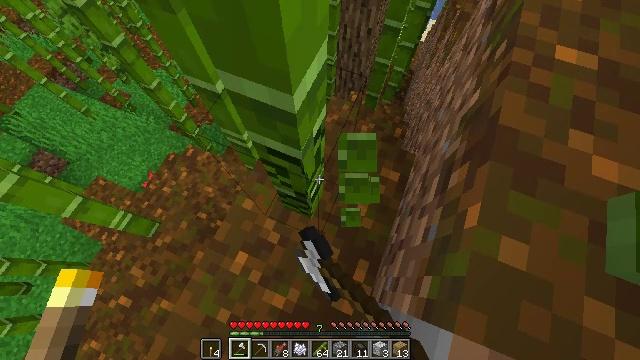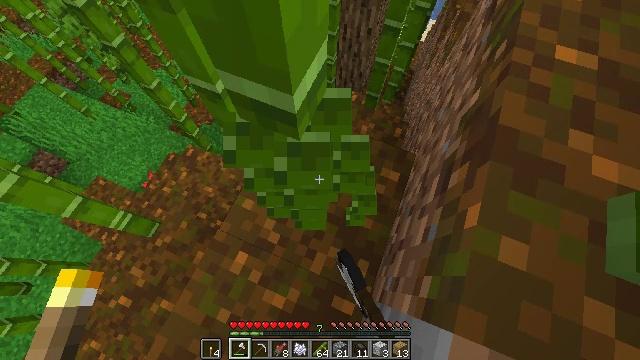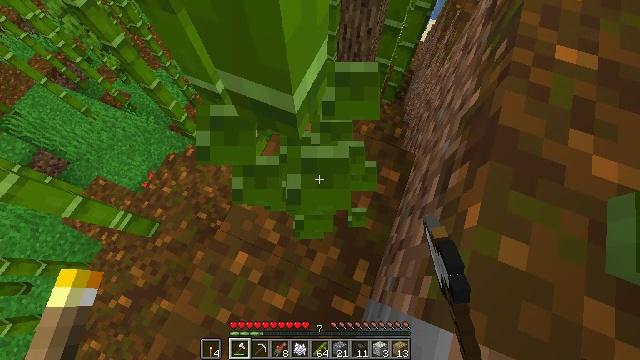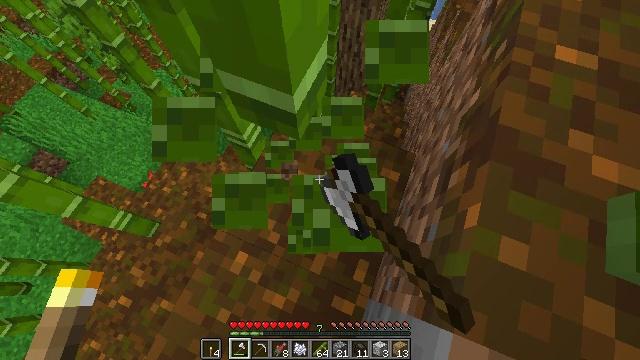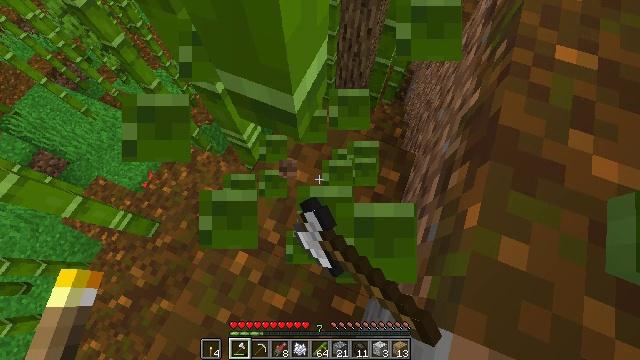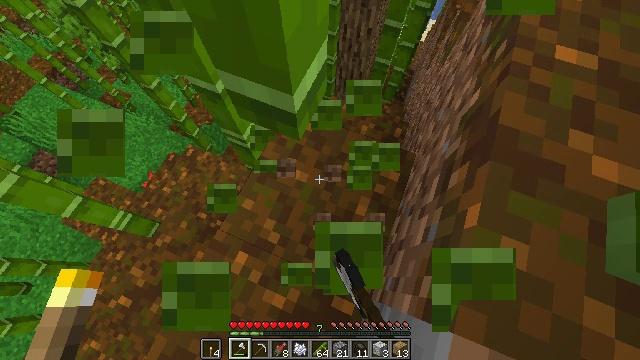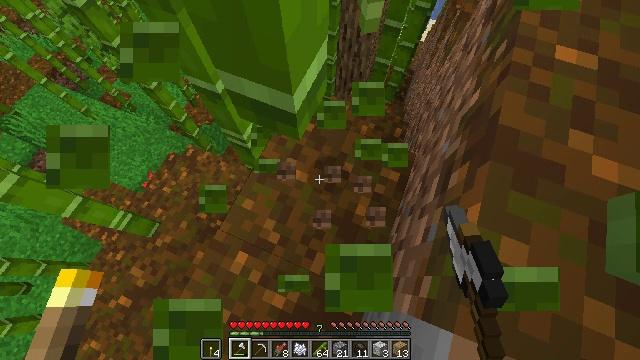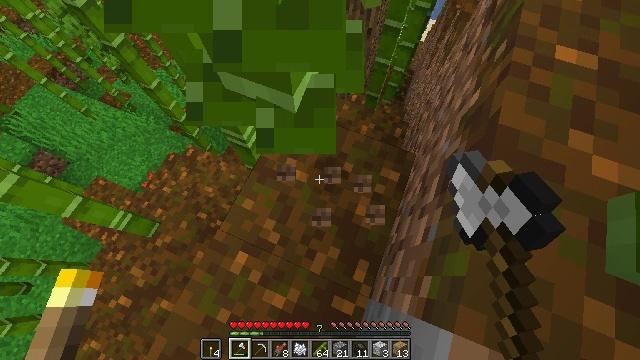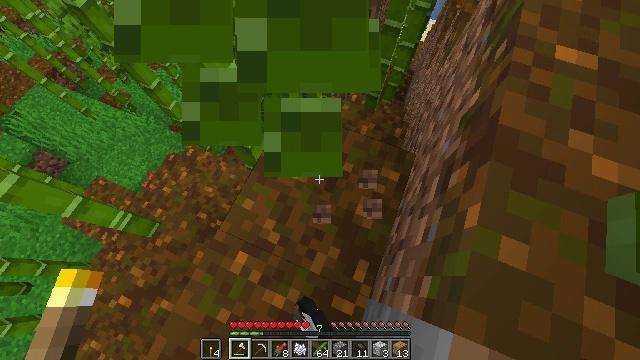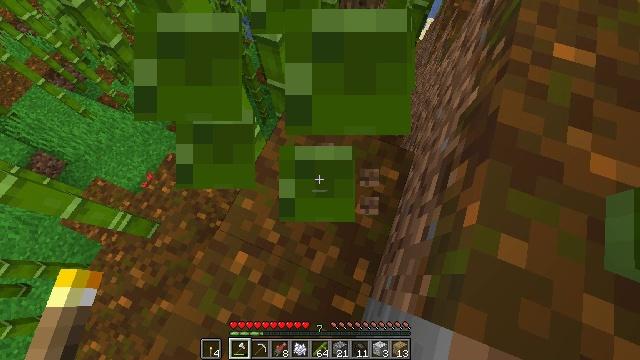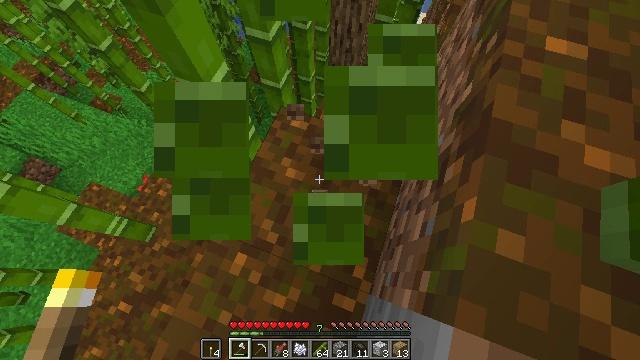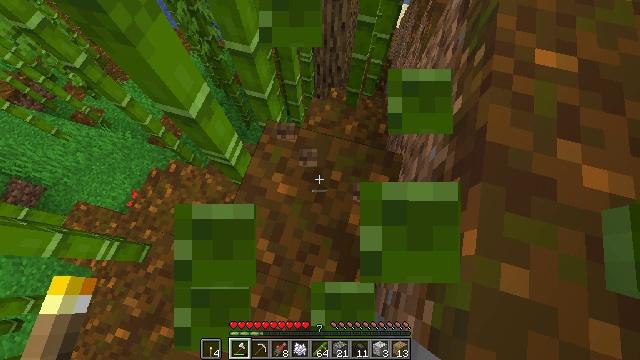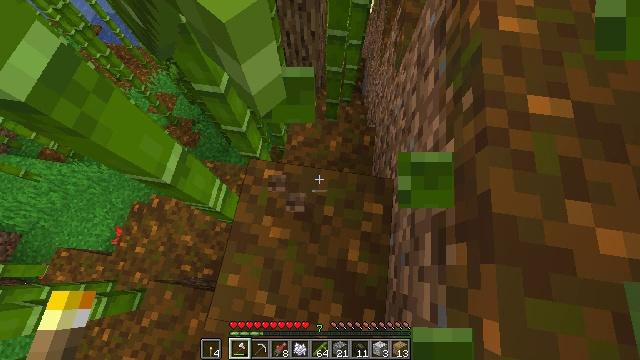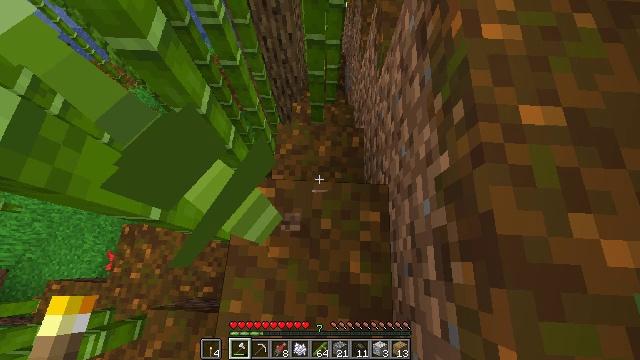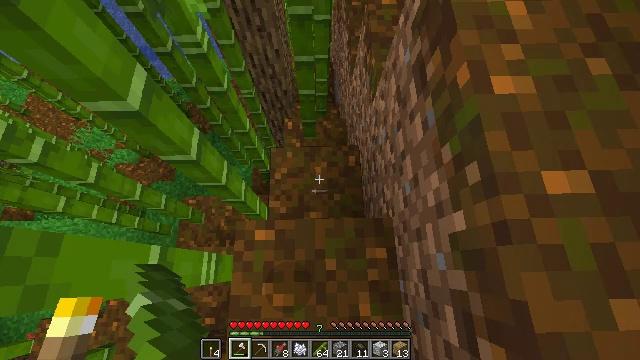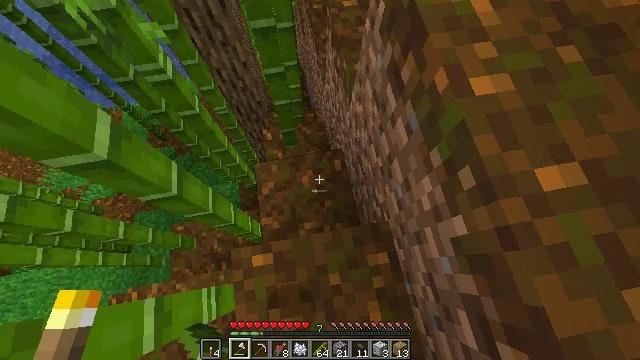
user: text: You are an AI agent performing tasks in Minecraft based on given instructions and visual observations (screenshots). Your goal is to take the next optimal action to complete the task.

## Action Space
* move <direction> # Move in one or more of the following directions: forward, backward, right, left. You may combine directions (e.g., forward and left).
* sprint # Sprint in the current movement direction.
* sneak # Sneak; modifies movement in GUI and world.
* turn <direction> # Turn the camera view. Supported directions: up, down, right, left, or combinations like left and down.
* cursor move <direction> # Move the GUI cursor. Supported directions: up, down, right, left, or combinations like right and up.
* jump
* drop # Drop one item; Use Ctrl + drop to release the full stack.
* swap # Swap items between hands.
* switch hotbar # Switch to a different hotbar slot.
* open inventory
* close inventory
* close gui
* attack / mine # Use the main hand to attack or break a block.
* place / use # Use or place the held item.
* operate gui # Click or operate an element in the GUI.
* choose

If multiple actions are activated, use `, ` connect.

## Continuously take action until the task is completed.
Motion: motion action
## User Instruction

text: Collect bamboo for crafting.
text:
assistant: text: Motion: attack / mine
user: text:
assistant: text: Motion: attack / mine
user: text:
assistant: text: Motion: attack / mine
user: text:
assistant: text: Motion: attack / mine
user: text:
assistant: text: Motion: attack / mine
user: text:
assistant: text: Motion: attack / mine
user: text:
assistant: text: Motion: attack / mine
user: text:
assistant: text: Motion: attack / mine
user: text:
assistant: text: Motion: no_op
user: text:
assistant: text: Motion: move forward, turn right
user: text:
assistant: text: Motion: move forward, turn right
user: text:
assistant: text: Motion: move forward, turn right
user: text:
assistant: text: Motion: move forward, turn right
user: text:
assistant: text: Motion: turn right
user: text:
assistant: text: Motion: turn right
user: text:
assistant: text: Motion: turn right
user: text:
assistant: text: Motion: turn right and up
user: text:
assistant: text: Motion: turn right and up
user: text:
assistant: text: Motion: turn right and up
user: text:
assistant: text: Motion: turn right and up
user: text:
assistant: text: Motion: turn right and up
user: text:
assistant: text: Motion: turn right and up
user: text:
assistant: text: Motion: turn up
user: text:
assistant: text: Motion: turn left and up
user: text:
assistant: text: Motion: turn left and up
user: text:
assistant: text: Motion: move forward, turn left and up, jump
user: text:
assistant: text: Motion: move forward, turn up, jump
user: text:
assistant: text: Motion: move forward, turn up, jump
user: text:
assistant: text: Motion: move forward, turn up, jump
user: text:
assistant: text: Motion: move forward